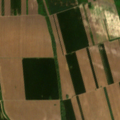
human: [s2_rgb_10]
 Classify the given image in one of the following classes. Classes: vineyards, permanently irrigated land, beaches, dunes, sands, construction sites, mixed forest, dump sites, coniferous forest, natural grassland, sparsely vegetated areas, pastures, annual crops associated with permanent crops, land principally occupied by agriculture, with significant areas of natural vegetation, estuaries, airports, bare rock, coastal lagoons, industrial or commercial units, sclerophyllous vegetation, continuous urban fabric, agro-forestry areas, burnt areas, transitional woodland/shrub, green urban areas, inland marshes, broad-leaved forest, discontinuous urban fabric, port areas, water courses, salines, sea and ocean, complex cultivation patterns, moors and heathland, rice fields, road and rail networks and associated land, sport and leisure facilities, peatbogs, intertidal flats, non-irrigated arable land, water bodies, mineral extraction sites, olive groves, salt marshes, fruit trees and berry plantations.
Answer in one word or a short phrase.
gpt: non-irrigated arable land, pastures, transitional woodland/shrub